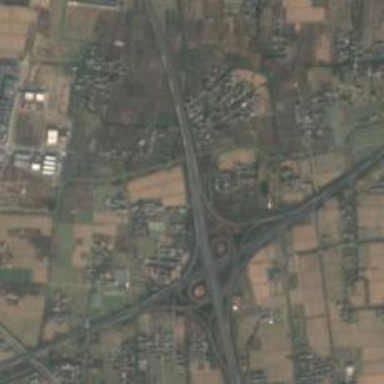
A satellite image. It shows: Motorway junction.